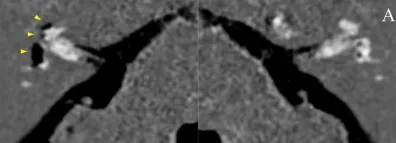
Course of endolymphatic hydrops (EH) and progression of vertigo attacks in a 68-year-old man. The patient's course was semi-quantitatively assessed by gadolinium-enhanced inner ear magnetic resonance images, which are shown in (A-I) (axial T2-weighted fluid-attenuated inversion recovery). The y axis on the left indicates the volume ratio of EH to the total inner ear volume in the right ear. (A) Significant EH in the right vestibule and cochlea. No EH in the left vestibule and cochlea. May 2015.
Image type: radiology (ct)